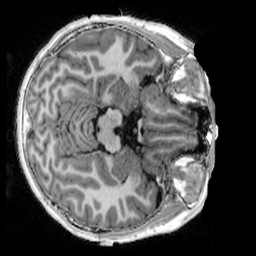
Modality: UNIT1_denoised
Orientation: axial
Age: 11
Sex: male
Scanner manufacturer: siemens
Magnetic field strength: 3 T
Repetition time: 4 s
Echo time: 0.00303 s